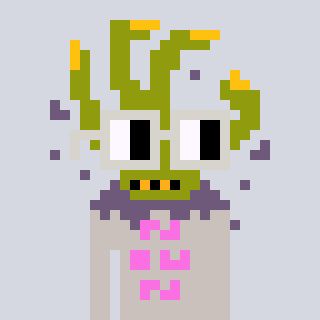
a pixel art character with square light gray glasses, a zombie-hand-shaped head and a foggrey-colored body on a cool background